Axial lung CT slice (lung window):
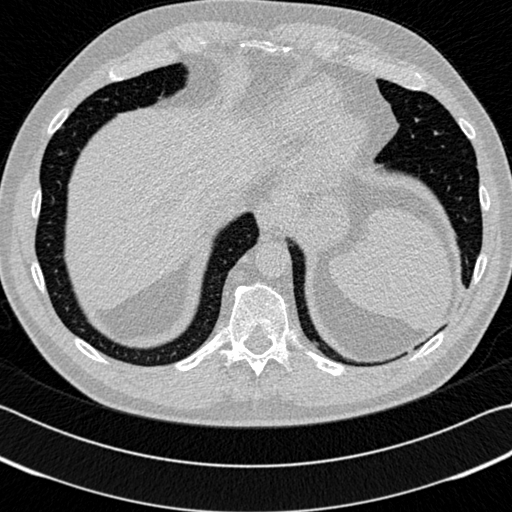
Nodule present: no